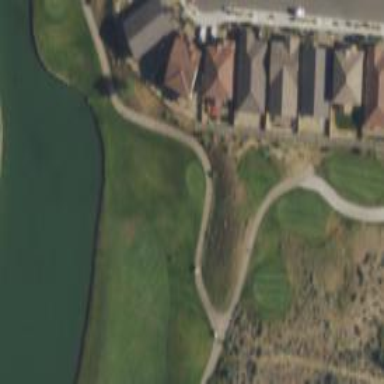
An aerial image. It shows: Rough area on grassy golf course.